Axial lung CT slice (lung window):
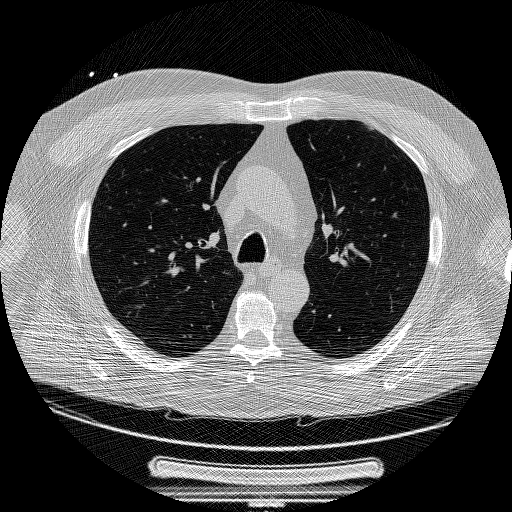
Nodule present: no